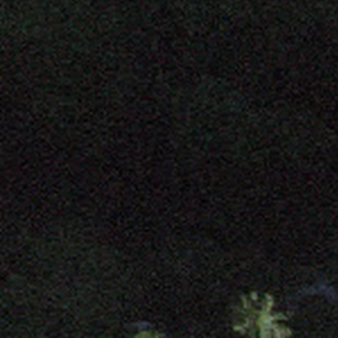
Label: other